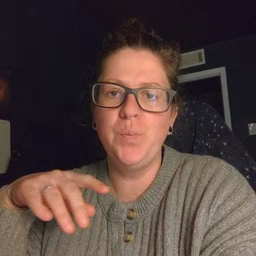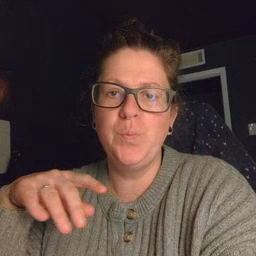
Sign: hello